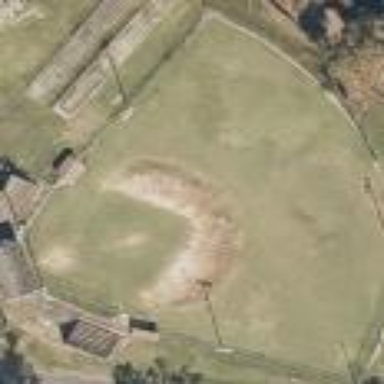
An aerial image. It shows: Baseball pitch for leisure land.